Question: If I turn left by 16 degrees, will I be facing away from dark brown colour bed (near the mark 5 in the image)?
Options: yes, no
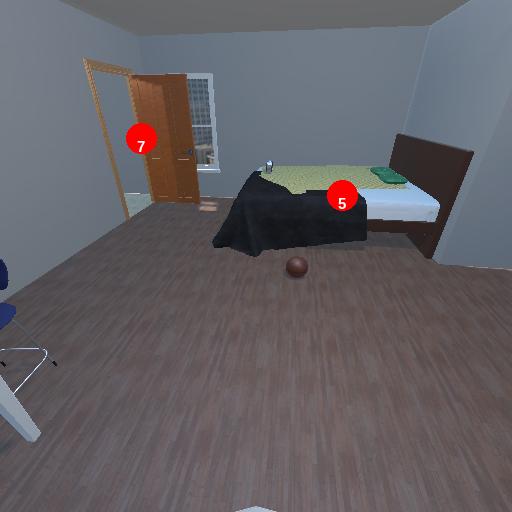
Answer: yes